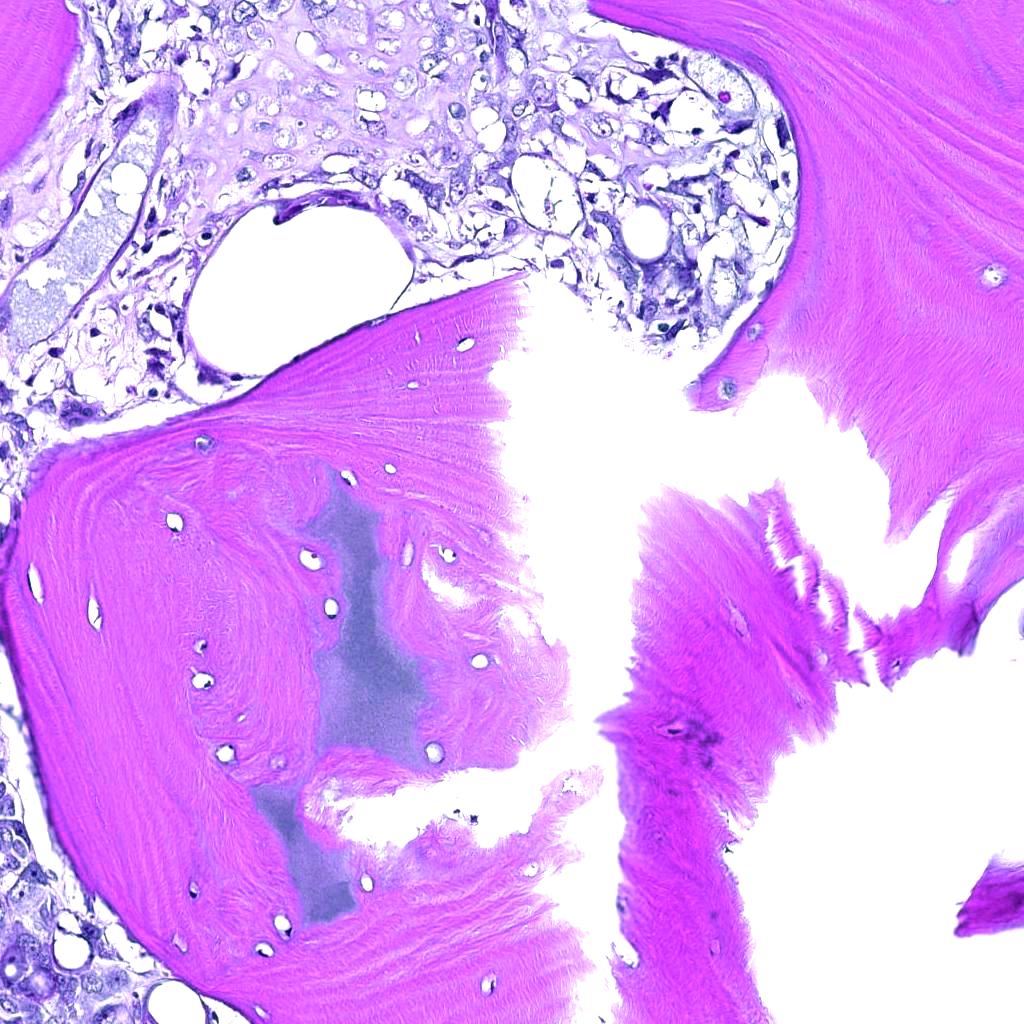
Label: Viable